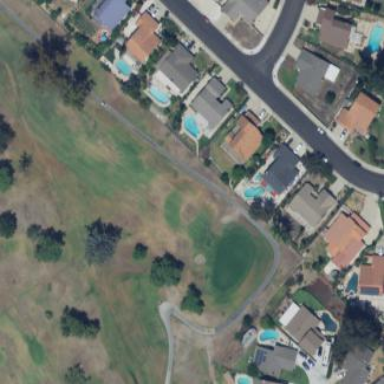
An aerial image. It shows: Golf fairway surrounded by grass.